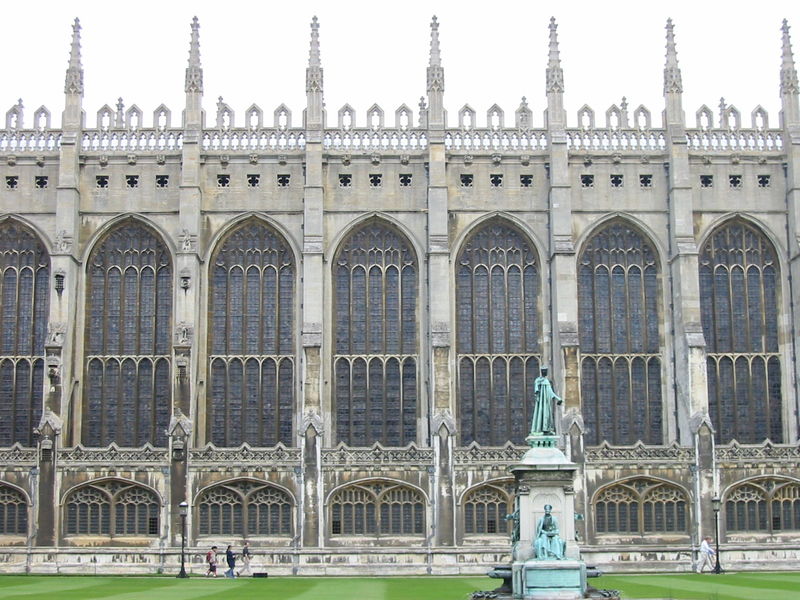
Titel: King’s College
Standort: Cambridge, King’s College (EU - GB)
Schlagwörter: weiß, grün, menschen, fenster, grau, laterne, laternen, pfeiler, dach, gebäude, rasen, wiese, wand, architektur, sockel, stein, brüstung, kirche, figur, spitzen, england, gotik, skulptur, statue, farbig, bogen, fassade, bronze, zinnen, foto, bögen, türme, denkmal, rathaus, kathedrale, sims, gesims, gotisch, spitzbogen, spitzbögen, bau, zinne, maßwerk, bogenfenster, fialen, strebewerk, strebepfeiler, universität, spitzbogenfenster, studenten, fiale, kriechblumen, patina, grünspan, fotografe, camebridge, oxford, cambridge, sptizbogen, fassad, cambrisge